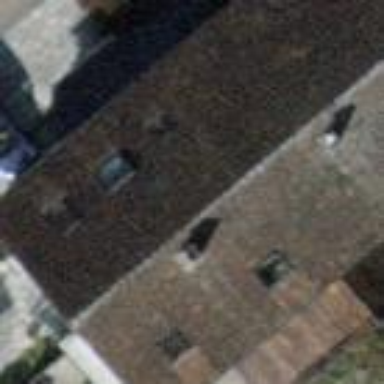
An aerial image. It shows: Terrace building.